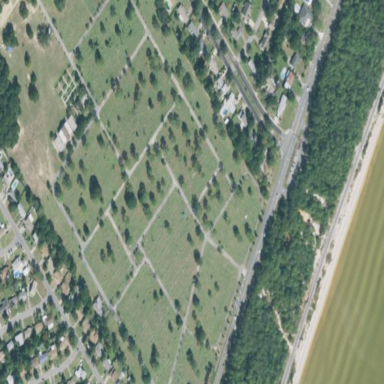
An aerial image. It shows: Cemetery.